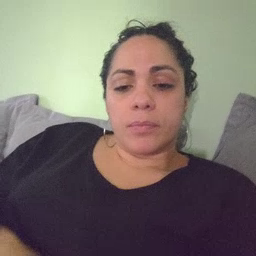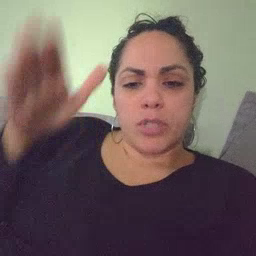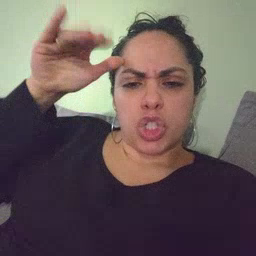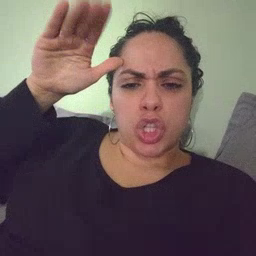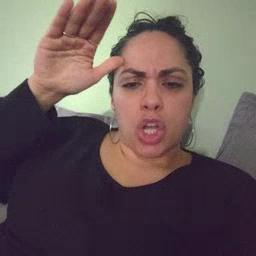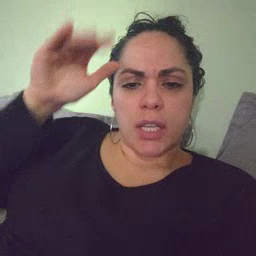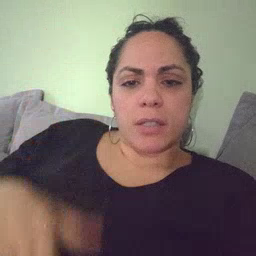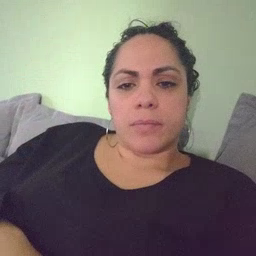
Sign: donkey